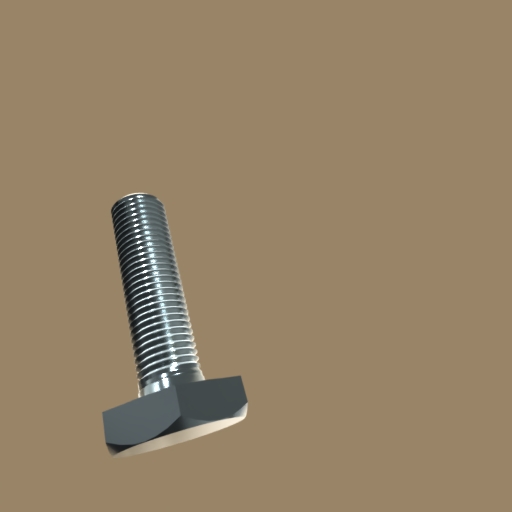
Label: bolt